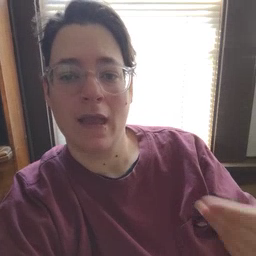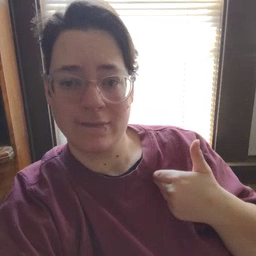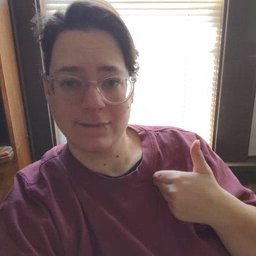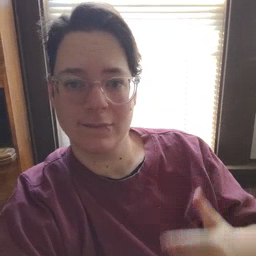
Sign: have